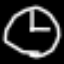
Label: clock